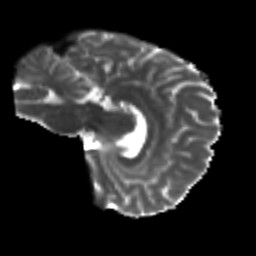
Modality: T2w
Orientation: sagittal
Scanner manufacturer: siemens
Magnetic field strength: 3 T
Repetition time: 9.6 s
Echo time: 0.077 s